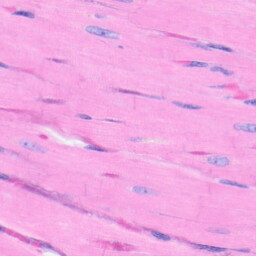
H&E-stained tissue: Heart